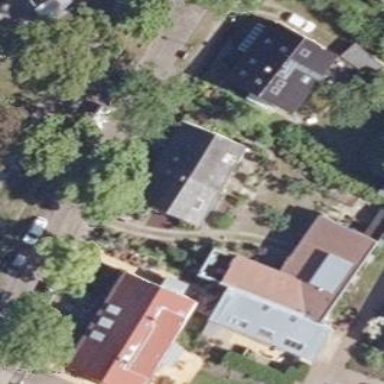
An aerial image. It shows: Detached building.